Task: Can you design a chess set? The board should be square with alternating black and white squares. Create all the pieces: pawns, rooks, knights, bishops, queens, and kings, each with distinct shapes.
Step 4669:
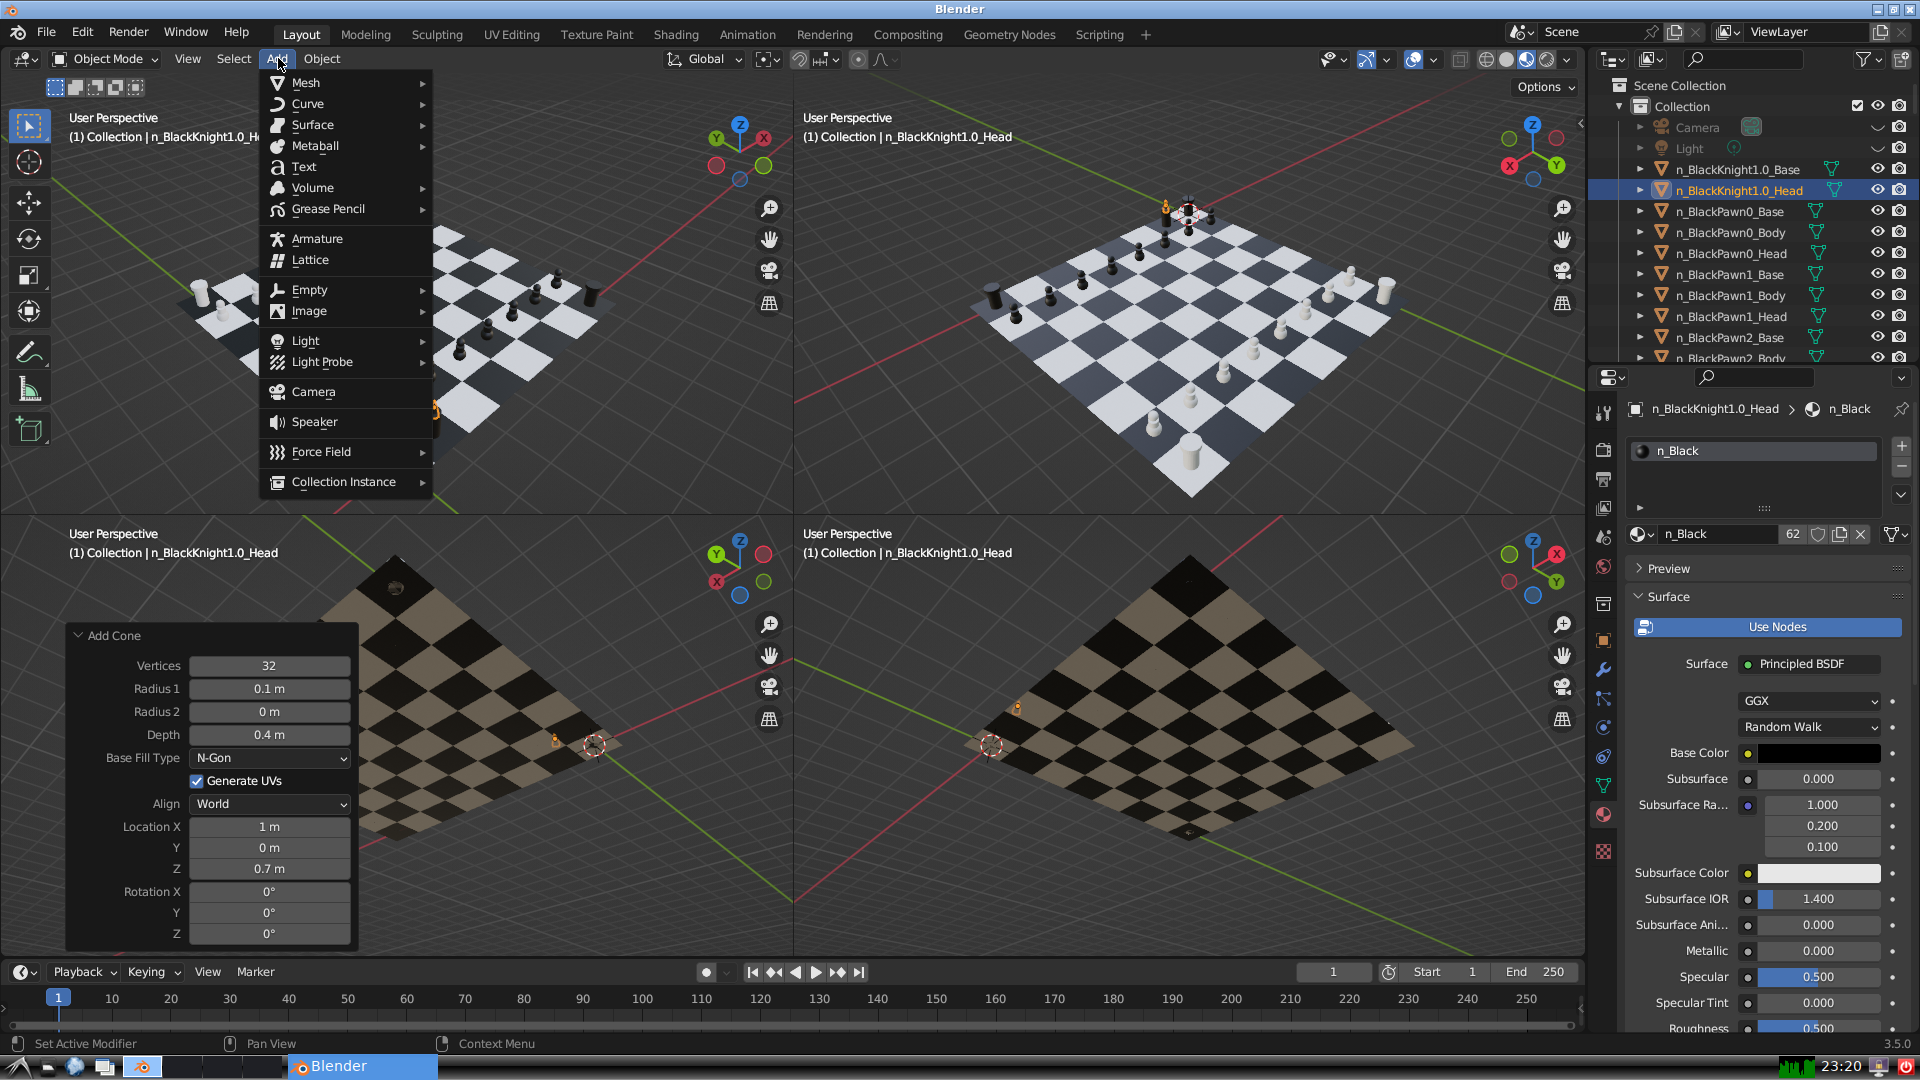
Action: {"mouse_move": [304, 84]}